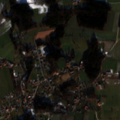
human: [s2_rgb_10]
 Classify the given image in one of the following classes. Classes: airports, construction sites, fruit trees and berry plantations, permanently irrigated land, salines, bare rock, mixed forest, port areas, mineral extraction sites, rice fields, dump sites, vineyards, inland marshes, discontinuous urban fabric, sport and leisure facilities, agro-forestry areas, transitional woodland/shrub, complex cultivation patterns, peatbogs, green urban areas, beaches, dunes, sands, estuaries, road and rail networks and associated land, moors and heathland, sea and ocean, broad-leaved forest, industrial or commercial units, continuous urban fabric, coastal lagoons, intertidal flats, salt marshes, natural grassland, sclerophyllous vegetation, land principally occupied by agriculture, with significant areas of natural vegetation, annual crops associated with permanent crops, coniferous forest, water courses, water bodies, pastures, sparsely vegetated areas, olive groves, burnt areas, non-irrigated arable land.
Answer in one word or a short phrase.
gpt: discontinuous urban fabric, non-irrigated arable land, complex cultivation patterns, coniferous forest, mixed forest